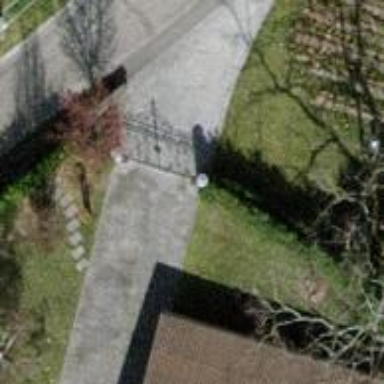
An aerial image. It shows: Gate.